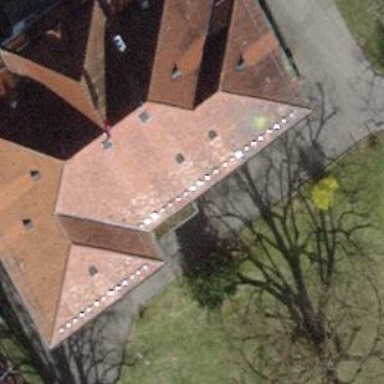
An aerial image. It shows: Kindergarten building.